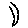
Label: moon